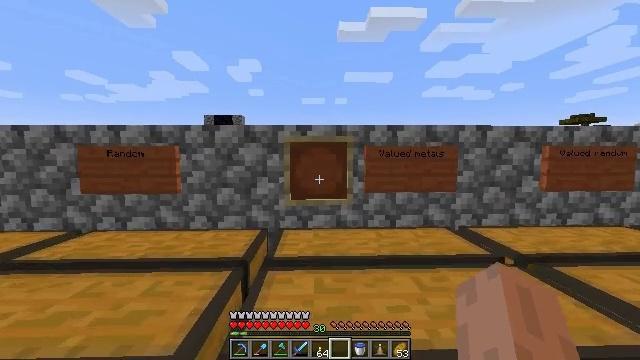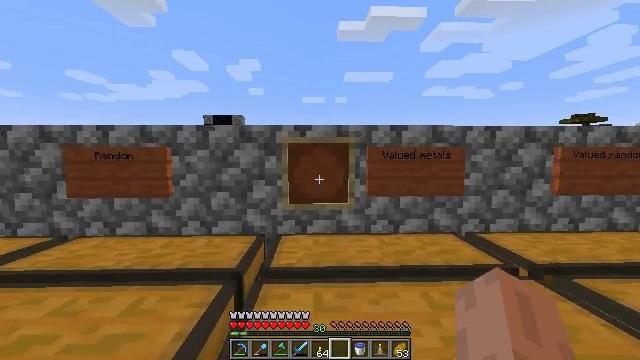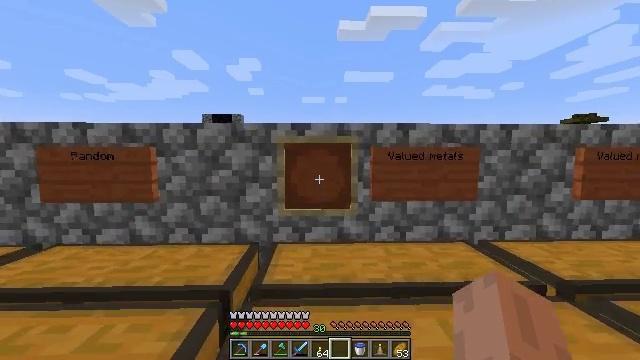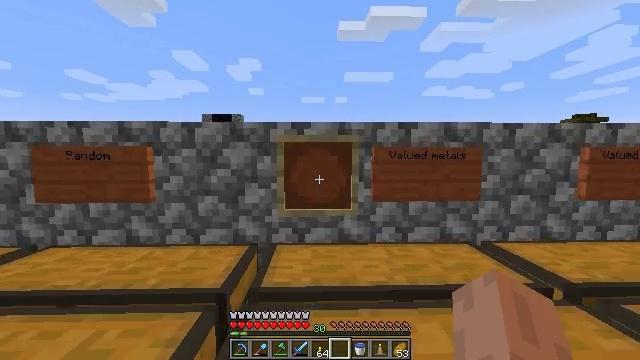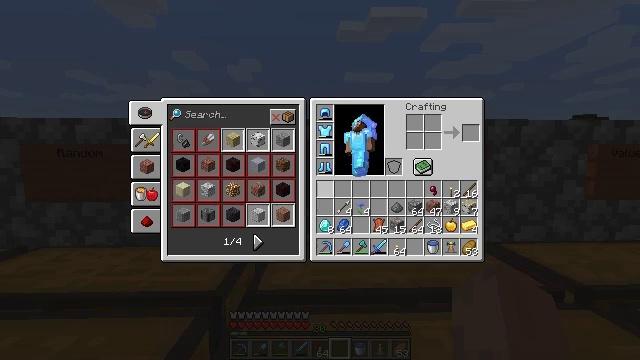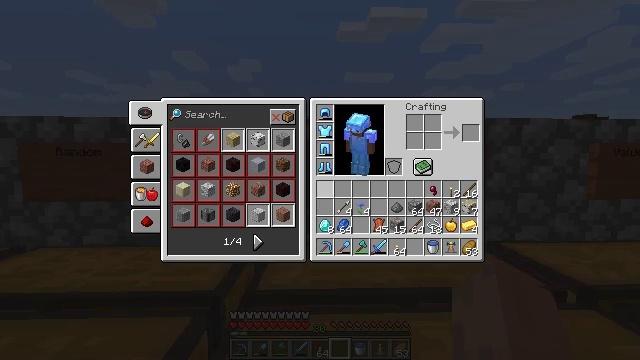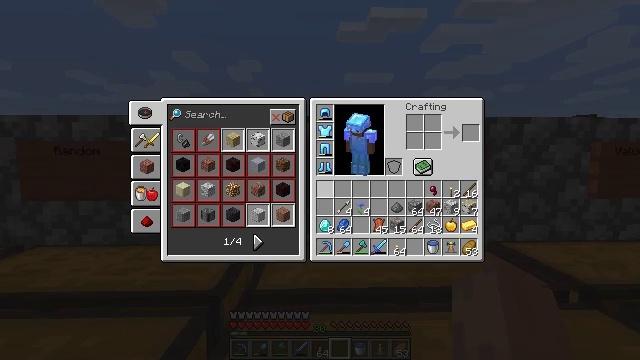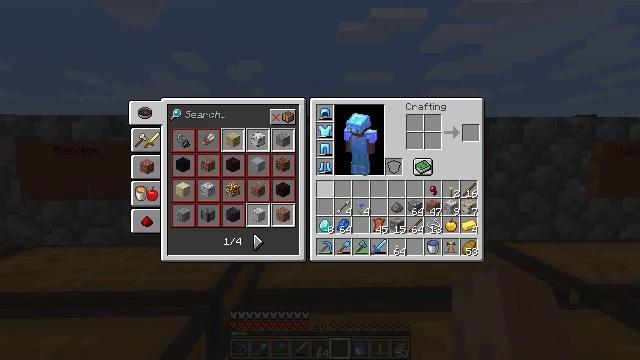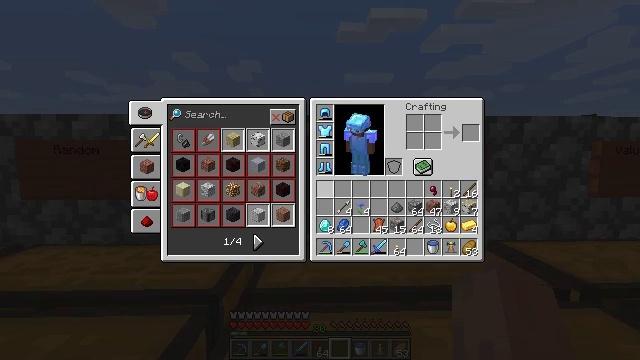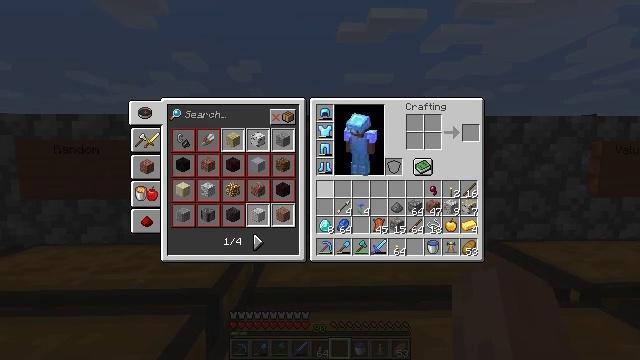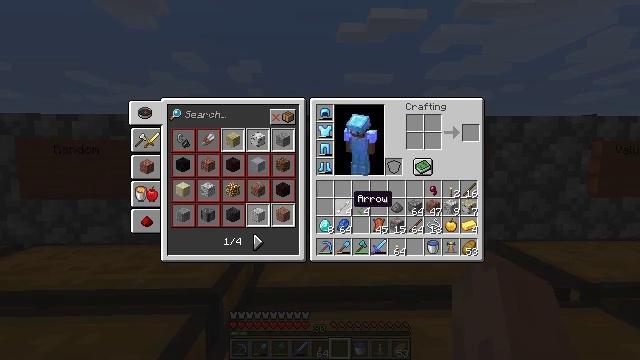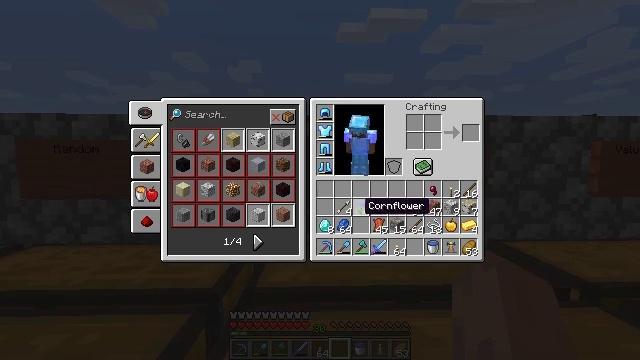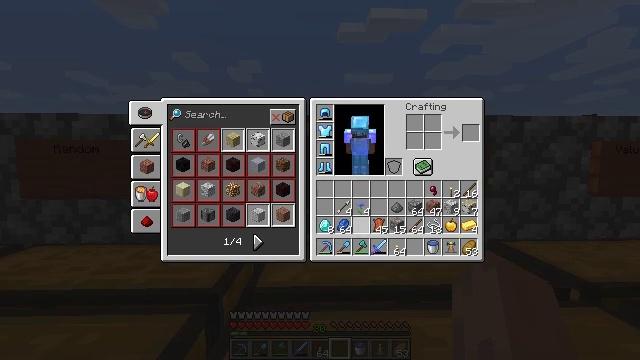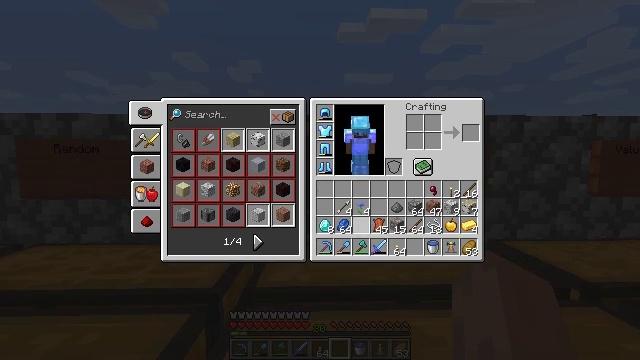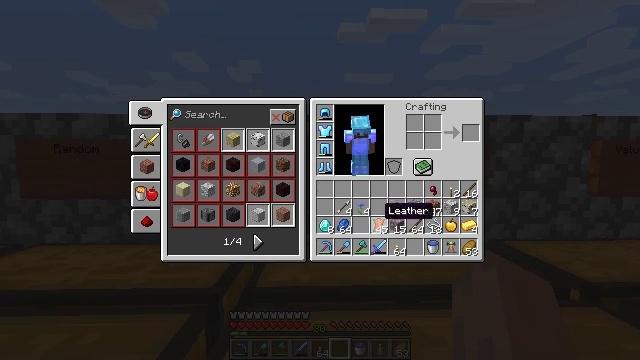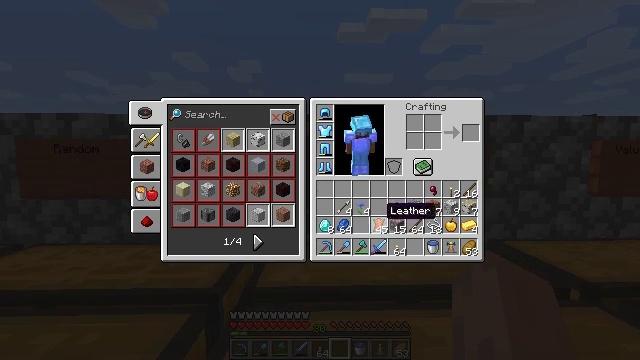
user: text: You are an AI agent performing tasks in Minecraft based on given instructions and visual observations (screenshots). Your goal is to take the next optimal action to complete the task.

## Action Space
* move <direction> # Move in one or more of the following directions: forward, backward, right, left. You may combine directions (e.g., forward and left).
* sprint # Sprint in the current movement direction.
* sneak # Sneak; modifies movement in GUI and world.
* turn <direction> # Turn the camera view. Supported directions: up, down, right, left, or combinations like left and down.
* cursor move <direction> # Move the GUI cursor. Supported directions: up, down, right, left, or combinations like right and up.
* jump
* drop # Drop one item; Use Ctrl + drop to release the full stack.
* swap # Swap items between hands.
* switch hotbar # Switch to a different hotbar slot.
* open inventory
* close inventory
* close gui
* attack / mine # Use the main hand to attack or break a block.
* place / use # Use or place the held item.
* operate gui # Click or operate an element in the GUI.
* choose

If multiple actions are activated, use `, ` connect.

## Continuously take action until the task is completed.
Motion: motion action
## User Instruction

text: Make a diamond hoe with sticks and diamonds.
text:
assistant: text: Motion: move forward
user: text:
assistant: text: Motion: no_op
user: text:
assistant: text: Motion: no_op
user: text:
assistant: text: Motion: open inventory
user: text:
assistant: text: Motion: open inventory
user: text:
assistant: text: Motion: open inventory
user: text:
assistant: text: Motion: open inventory
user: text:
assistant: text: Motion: cursor move down
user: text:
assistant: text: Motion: cursor move right and down
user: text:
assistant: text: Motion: cursor move right and down
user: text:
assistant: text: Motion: cursor move right and down
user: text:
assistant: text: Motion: cursor move right
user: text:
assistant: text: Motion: no_op
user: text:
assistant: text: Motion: cursor move right
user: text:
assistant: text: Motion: no_op
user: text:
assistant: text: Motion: no_op
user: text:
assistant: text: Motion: no_op
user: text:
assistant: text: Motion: no_op
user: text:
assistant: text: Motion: no_op
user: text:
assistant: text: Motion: no_op
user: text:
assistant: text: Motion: cursor move left
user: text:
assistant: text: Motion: cursor move left
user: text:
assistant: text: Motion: cursor move left
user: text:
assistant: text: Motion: no_op
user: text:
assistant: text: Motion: no_op
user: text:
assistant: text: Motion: cursor move left
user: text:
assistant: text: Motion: no_op
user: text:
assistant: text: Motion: operate gui
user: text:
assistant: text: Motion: operate gui
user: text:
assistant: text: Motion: cursor move right